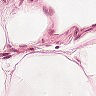
Metastatic tissue present: no